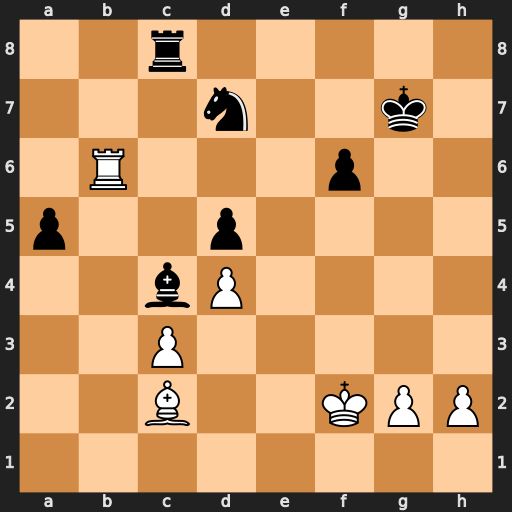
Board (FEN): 2r5/3n2k1/1R3p2/p2p4/2bP4/2P5/2B2KPP/8
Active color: w
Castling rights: -
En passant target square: -
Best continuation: Rb7 Rb8 Rxd7+